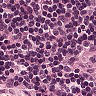
Metastatic tissue present: no